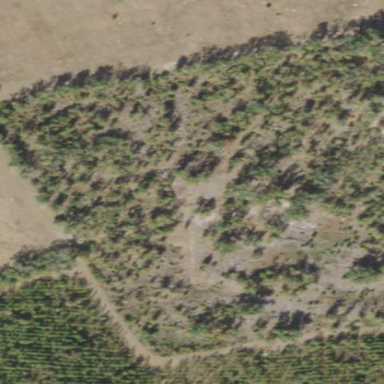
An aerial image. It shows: Forest with needle-leaved trees.